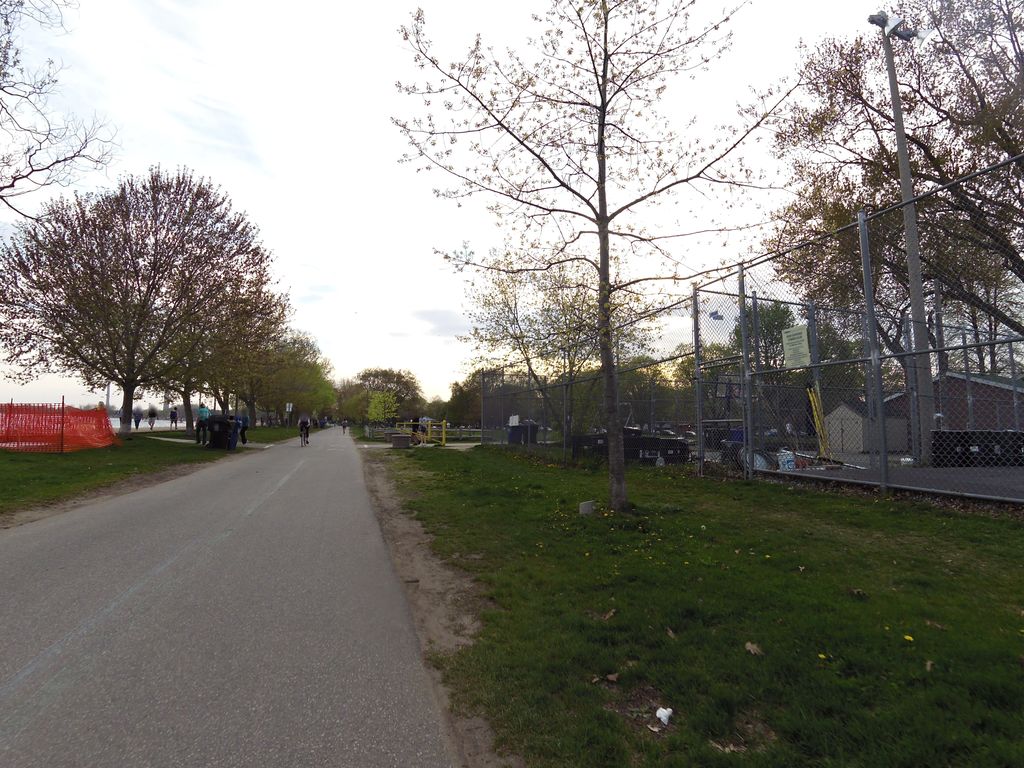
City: toronto